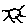
Label: sun